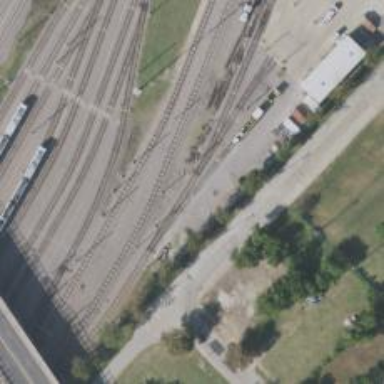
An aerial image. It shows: Light rail service yard with electrified contact lines.